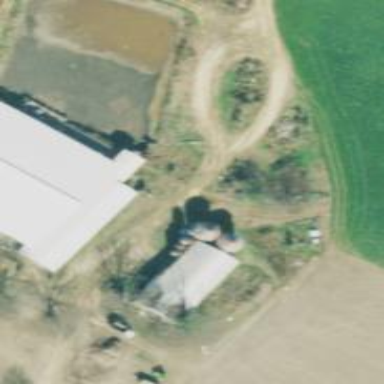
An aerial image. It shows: Silo.